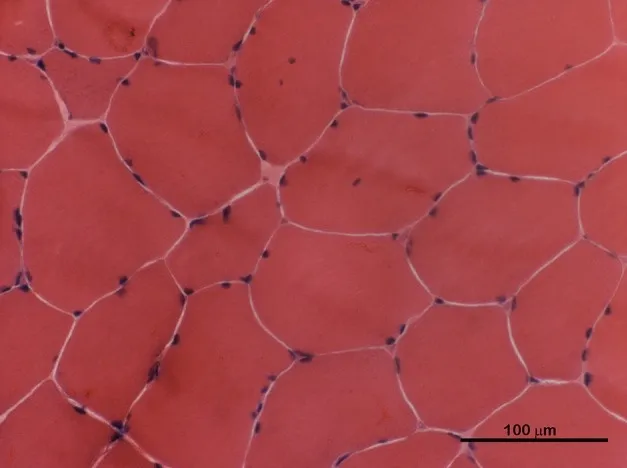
H&E staining of skeletal muscle transverse section performed at the age of 14. Rare atrophic fibers and few centralized nuclei were present.
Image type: pathology (h&e)